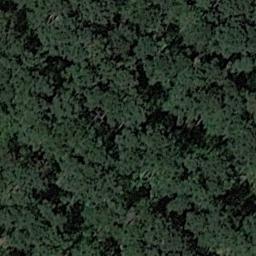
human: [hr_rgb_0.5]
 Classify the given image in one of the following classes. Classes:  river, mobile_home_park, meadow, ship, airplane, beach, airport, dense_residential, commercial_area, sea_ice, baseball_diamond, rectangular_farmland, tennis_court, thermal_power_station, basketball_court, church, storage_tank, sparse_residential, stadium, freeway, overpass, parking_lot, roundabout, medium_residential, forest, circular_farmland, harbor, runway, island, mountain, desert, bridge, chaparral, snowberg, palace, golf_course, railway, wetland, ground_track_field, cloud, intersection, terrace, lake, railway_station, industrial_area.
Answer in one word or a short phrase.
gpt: forest